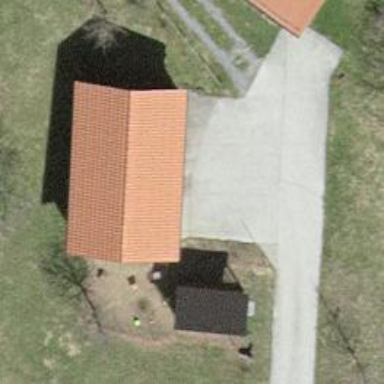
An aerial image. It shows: Farm auxiliary building.